Question: I want to generate a data model diagram from an existing oracle database.
I've tried to use SQL Developer 3.2.20.09 and followed the steps in another <URL> of oracle.
But I didn't succeed. It's a little strange because I can see
Here is
File -> Data Modeler -> Import -> Data Dictionary -> current database connection -> Next -> Current Schema -> Next

Do you have any idea?
Thanks in advance.
I think it's a specific problem in my database.
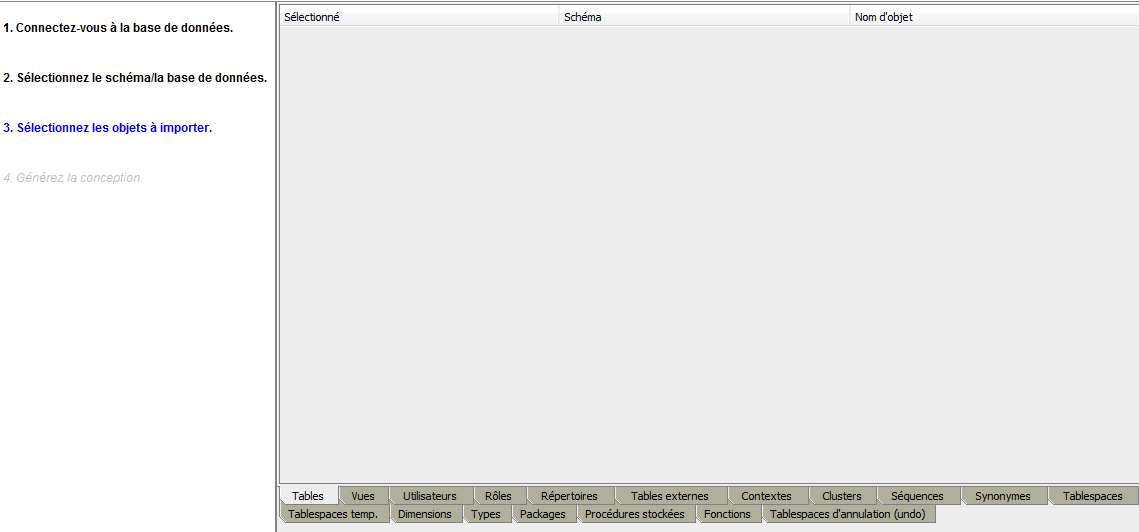
Answer: As there are not solutions proposed by others, I'll mark my "solution" as answer.
I think it's a specific problem in my database.
I can't figure it out with SQL Developer. Finally, I've used TOAD Data Modeler to generate E/R diagram.